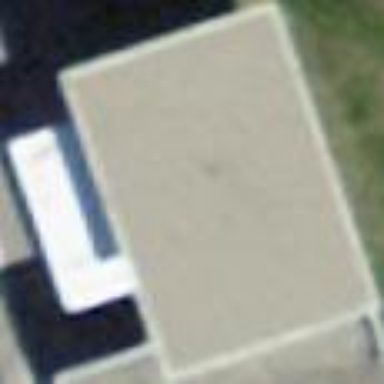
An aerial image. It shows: Flat-roofed building with grey roof.